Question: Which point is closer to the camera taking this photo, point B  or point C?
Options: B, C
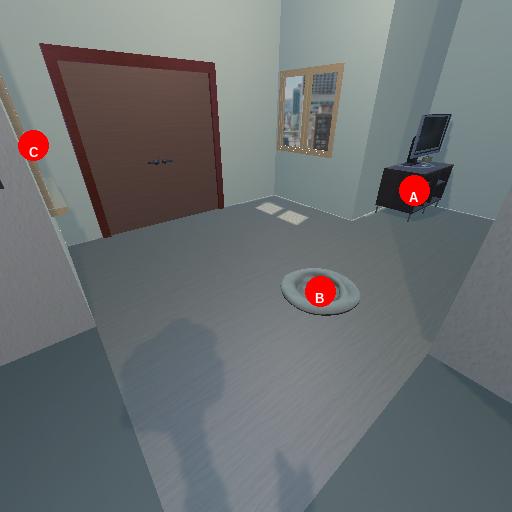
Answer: B